Brain MRI, t2w sequence, axial 2D slice.
Patient: age 29, sex M, weight 90 kg, height 1.9 m
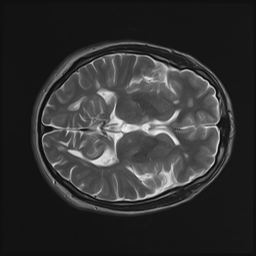